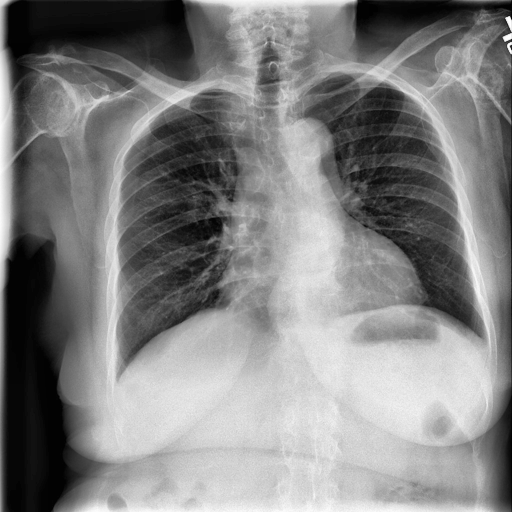
Finding: NORMAL